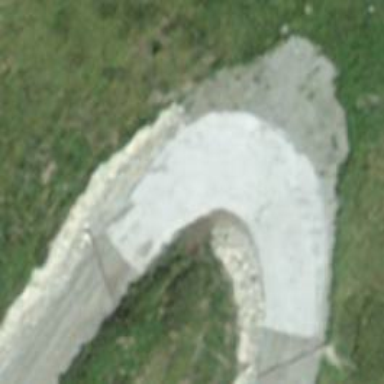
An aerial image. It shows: Concrete track with grade 1 quality.